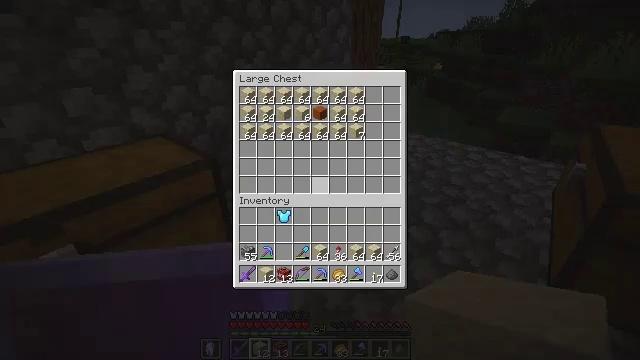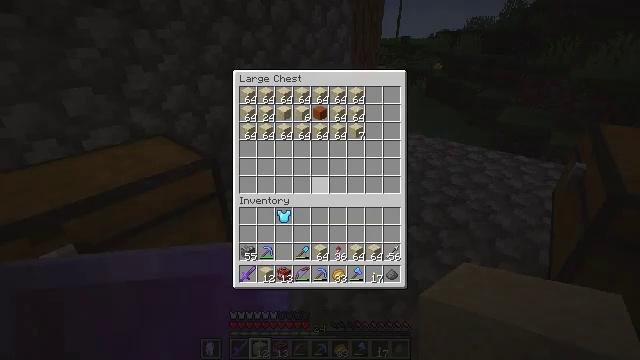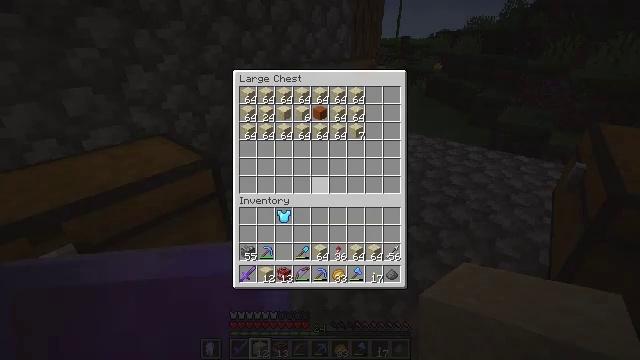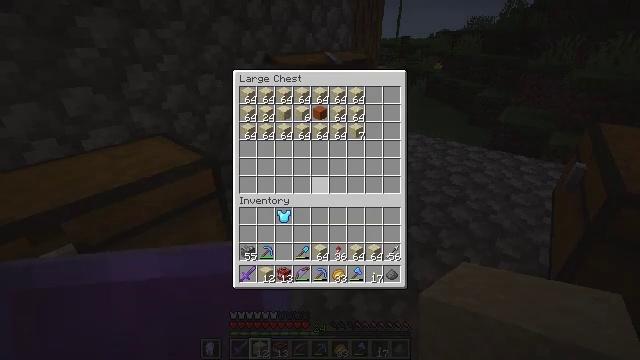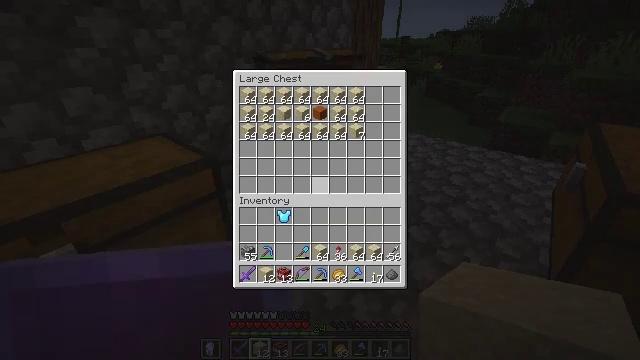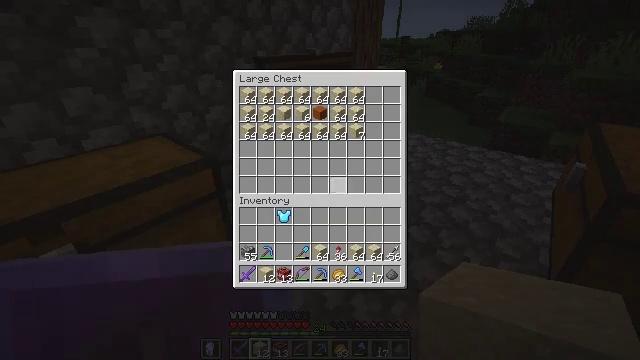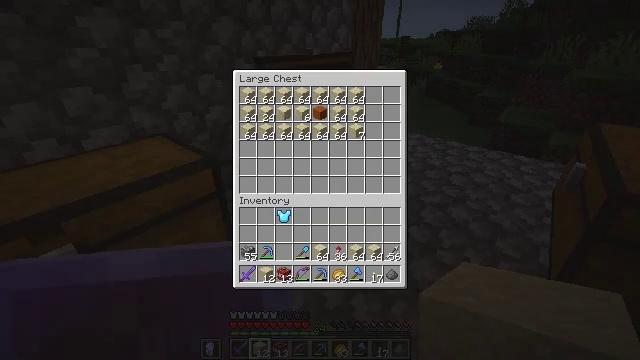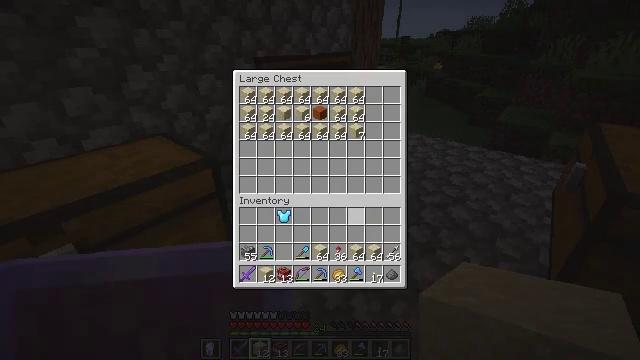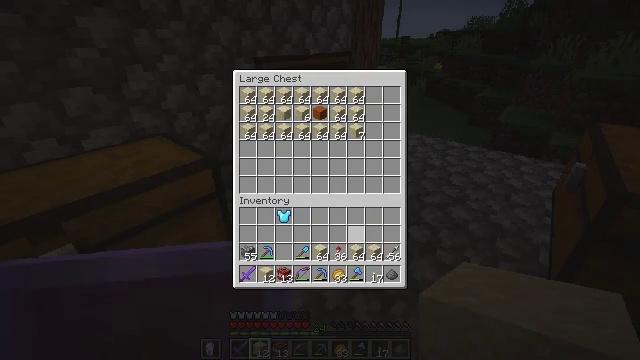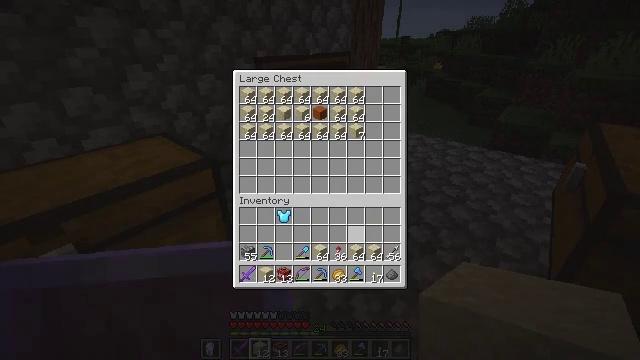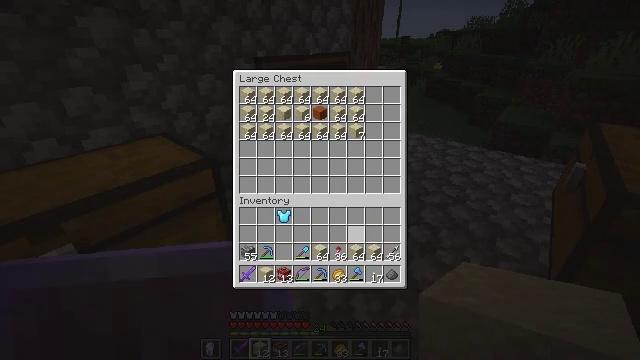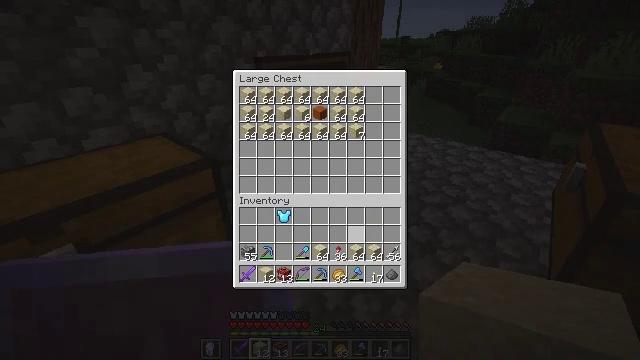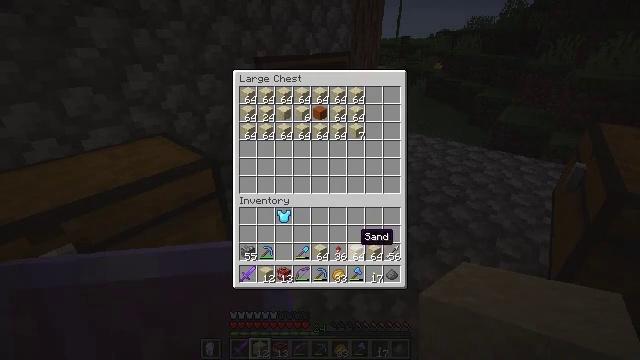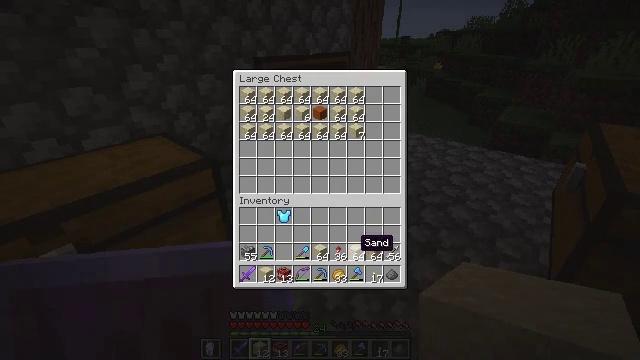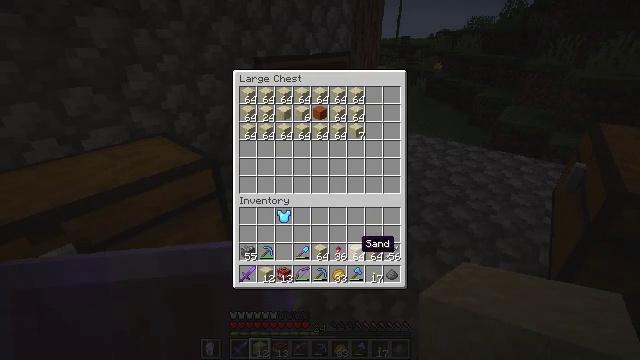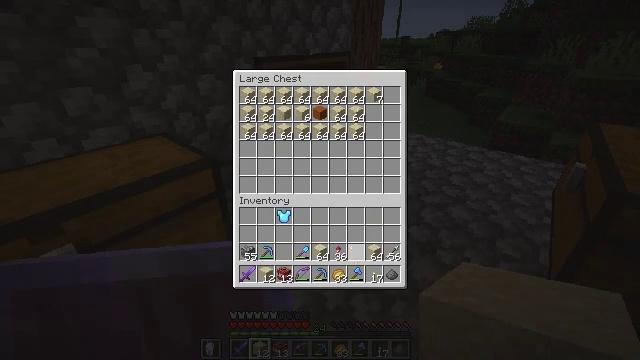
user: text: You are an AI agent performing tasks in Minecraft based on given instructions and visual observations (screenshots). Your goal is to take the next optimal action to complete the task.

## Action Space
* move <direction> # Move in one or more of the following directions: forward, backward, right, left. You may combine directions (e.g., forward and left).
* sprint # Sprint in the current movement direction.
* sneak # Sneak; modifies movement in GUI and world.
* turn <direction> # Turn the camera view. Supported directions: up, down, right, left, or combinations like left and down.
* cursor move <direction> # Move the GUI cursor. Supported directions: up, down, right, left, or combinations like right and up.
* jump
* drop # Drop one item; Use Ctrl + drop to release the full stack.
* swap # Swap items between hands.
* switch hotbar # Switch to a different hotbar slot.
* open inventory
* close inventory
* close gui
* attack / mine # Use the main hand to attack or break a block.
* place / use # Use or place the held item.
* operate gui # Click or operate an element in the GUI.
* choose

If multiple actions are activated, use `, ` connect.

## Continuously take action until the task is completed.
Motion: motion action
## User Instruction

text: Kill mobs.
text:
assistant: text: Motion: no_op
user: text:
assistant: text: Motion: no_op
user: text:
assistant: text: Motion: no_op
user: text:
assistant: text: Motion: no_op
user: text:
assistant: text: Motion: cursor move right and down
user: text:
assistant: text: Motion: cursor move right and down
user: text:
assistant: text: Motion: sneak, cursor move down
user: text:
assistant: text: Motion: sneak, cursor move down
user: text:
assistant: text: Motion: sneak
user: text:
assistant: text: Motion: sneak
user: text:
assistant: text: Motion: sneak
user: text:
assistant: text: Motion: sneak
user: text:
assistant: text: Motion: sneak
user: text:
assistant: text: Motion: sneak
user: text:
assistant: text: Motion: sneak, choose
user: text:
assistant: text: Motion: sneak, choose
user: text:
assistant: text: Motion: sneak
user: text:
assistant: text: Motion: sneak, cursor move right
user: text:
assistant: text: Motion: sneak
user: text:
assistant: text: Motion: sneak
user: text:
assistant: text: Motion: sneak, choose
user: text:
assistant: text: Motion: sneak, choose
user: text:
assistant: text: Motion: sneak
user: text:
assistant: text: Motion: sneak, cursor move left
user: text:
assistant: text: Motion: sneak, cursor move left
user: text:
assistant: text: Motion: sneak, cursor move left
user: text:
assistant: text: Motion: sneak
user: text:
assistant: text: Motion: sneak
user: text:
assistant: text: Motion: sneak, choose
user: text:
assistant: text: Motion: sneak, choose